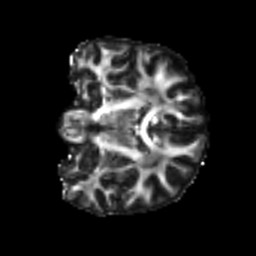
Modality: FA
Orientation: coronal
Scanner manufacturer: siemens
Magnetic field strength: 3 T
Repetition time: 4 s
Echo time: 0.0594 s